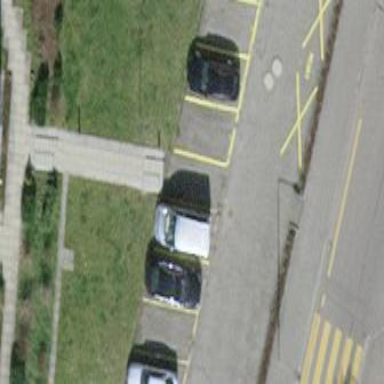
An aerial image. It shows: Parking area with surface.